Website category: movie
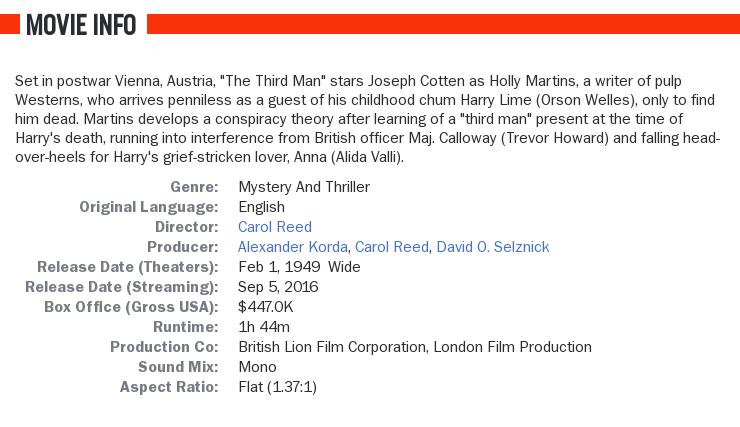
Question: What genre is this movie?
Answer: mystery and thriller

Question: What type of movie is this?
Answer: mystery and thriller

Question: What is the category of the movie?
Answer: mystery and thriller

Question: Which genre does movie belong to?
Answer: mystery and thriller

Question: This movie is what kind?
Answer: mystery and thriller

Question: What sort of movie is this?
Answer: mystery and thriller

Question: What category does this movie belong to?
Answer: mystery and thriller

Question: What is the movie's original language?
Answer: English

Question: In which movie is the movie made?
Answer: English

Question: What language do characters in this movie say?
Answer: English

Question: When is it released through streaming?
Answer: Sep 5, 2016

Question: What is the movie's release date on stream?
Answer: Sep 5, 2016

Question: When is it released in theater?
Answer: Feb 1, 1949 wide

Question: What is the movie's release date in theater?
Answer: Feb 1, 1949 wide

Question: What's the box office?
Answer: $447.0K

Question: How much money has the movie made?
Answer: $447.0K

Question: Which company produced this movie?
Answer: British Lion Film Corporation, London Film Production

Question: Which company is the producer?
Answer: British Lion Film Corporation, London Film Production

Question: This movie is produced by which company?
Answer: British Lion Film Corporation, London Film Production

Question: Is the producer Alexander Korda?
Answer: yes

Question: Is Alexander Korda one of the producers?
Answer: yes

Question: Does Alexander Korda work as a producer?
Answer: yes

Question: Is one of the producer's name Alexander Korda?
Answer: yes

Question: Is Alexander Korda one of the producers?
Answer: yes

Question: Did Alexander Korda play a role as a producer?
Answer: yes

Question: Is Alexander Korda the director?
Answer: no

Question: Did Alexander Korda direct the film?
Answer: no

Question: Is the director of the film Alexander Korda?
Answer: no

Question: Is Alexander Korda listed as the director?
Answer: no

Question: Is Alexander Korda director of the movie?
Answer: no

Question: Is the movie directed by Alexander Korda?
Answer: no

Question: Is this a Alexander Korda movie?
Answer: no

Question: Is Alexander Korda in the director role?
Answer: no

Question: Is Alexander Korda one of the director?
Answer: no

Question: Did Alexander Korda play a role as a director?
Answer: no

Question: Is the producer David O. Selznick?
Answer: yes

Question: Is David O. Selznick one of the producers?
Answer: yes

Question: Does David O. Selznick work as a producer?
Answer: yes

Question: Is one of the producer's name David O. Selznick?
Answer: yes

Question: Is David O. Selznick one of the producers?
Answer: yes

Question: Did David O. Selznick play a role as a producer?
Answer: yes

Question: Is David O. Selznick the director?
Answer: no

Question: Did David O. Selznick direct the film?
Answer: no

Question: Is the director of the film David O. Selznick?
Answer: no

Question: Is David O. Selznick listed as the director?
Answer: no

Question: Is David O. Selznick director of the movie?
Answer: no

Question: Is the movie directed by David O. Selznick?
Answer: no

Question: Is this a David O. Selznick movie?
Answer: no

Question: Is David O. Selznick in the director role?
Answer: no

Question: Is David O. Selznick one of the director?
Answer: no

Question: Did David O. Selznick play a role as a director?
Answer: no